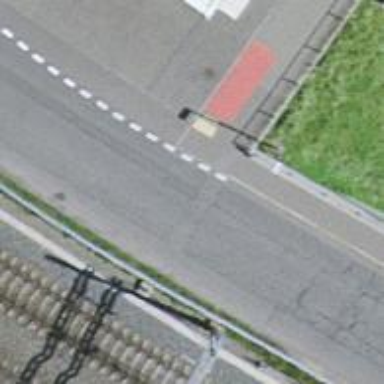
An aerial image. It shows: Asphalt footway with sidewalk on bridge.